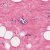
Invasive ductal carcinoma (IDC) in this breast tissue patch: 0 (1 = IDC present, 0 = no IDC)